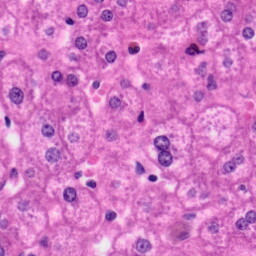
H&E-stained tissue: Liver